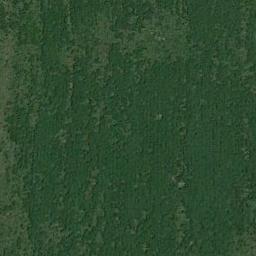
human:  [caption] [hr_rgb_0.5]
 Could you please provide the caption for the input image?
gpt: There is no grass in some parts of the meadow .

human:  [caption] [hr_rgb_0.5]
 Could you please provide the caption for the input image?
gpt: The meadow is full of green grass .

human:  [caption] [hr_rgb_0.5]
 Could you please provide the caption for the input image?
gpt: There is a straight road and a winding path by the grass .

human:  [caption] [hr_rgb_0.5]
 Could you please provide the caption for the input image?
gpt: This meadow has dense grasses and parts of the meadow are relatively sparse .

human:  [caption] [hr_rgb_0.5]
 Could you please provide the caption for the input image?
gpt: A dense meadow with many green grass .